【题型】选择题　【知识点】函数　【难度】medium
已知函数$f(x)=\dfrac{1}{2}\tan(\omega x-\varphi)(\omega>0,0<\varphi<\pi)$的部分图象如图所示，则（$\quad$）

\noindent A. $\omega=1$ \qquad B. $\varphi=\dfrac{\pi}{3}$ \qquad
C. $f(x)$的图象与$y$轴的交点坐标为$\left(0,-\dfrac{\sqrt{3}}{3}\right)$ \qquad
D. 函数$y=|f(x)|$的图象关于直线$x=\dfrac{7\pi}{12}$对称
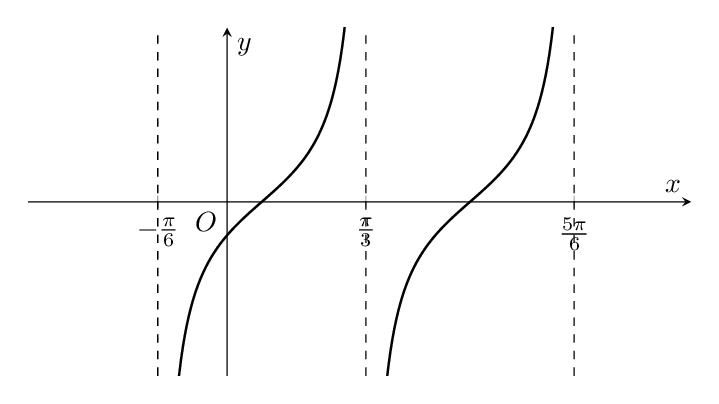
【解答】
\noindent \textbf{【答案】} D

\noindent \textbf{【难度】} 0.6

\noindent \textbf{【知识点】} 正切函数对称性的应用、由图象确定正切（型）函数解析式

\noindent \textbf{【分析】} 根据正切函数的性质和图象逐项计算判断即可.

\noindent \textbf{【详解】} 由图可知，$f(x)$的最小正周期$T=\dfrac{\pi}{\omega}=\dfrac{\pi}{2}$，则$\omega=2$，A错误；

\noindent 由图象可知$x=\dfrac{\pi}{3}$时，函数无意义，故$\dfrac{2\pi}{3}-\varphi=\dfrac{\pi}{2}+k\pi,k\in\mathbb{Z}$，

\noindent 由$0<\varphi<\pi$，得$\varphi=\dfrac{\pi}{6}$，即$f(x)=\dfrac{1}{2}\tan\left(2x-\dfrac{\pi}{6}\right)$，则$f(0)=-\dfrac{\sqrt{3}}{6}$，

\noindent 即$f(x)$的图象与$y$轴的交点坐标为$\left(0,-\dfrac{\sqrt{3}}{6}\right)$，B，C错误；

\noindent 由于$f\left(\dfrac{7\pi}{12}\right)=\dfrac{1}{2}\tan\left(\dfrac{7\pi}{6}-\dfrac{\pi}{6}\right)=0$，则$f(x)$的图象关于点$\left(\dfrac{7\pi}{12},0\right)$对称，

\noindent 可得函数$y=|f(x)|$的图象关于直线$x=\dfrac{7\pi}{12}$对称.

\noindent 故选：D.